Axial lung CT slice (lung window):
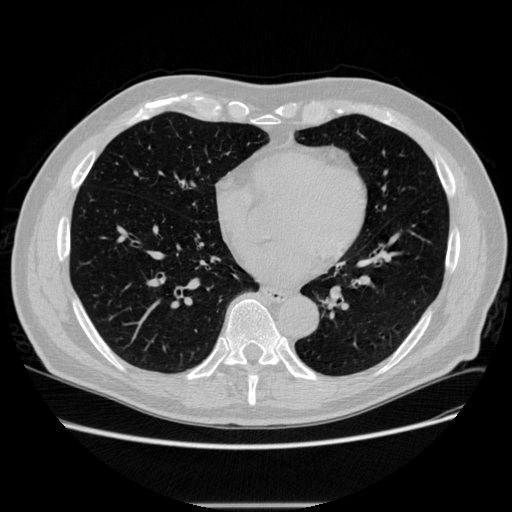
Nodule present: no